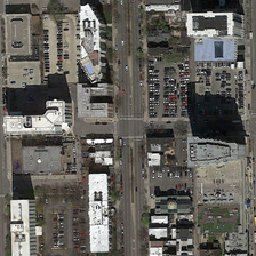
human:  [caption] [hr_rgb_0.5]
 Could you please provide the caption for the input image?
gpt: there are four blocks with skyscrapers and parking lots .

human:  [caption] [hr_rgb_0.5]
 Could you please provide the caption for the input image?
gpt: there are several parking lots full of cars in this commercial area .

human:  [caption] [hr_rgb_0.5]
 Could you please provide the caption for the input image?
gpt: There are several parking lots around the store, separated by a major highway.

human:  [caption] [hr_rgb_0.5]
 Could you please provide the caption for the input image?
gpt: The company is surrounded by several parking lots and separated by a main road.

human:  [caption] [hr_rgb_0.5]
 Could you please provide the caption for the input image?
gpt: There are several parking lots around the enterprise and they are separated by a main road.